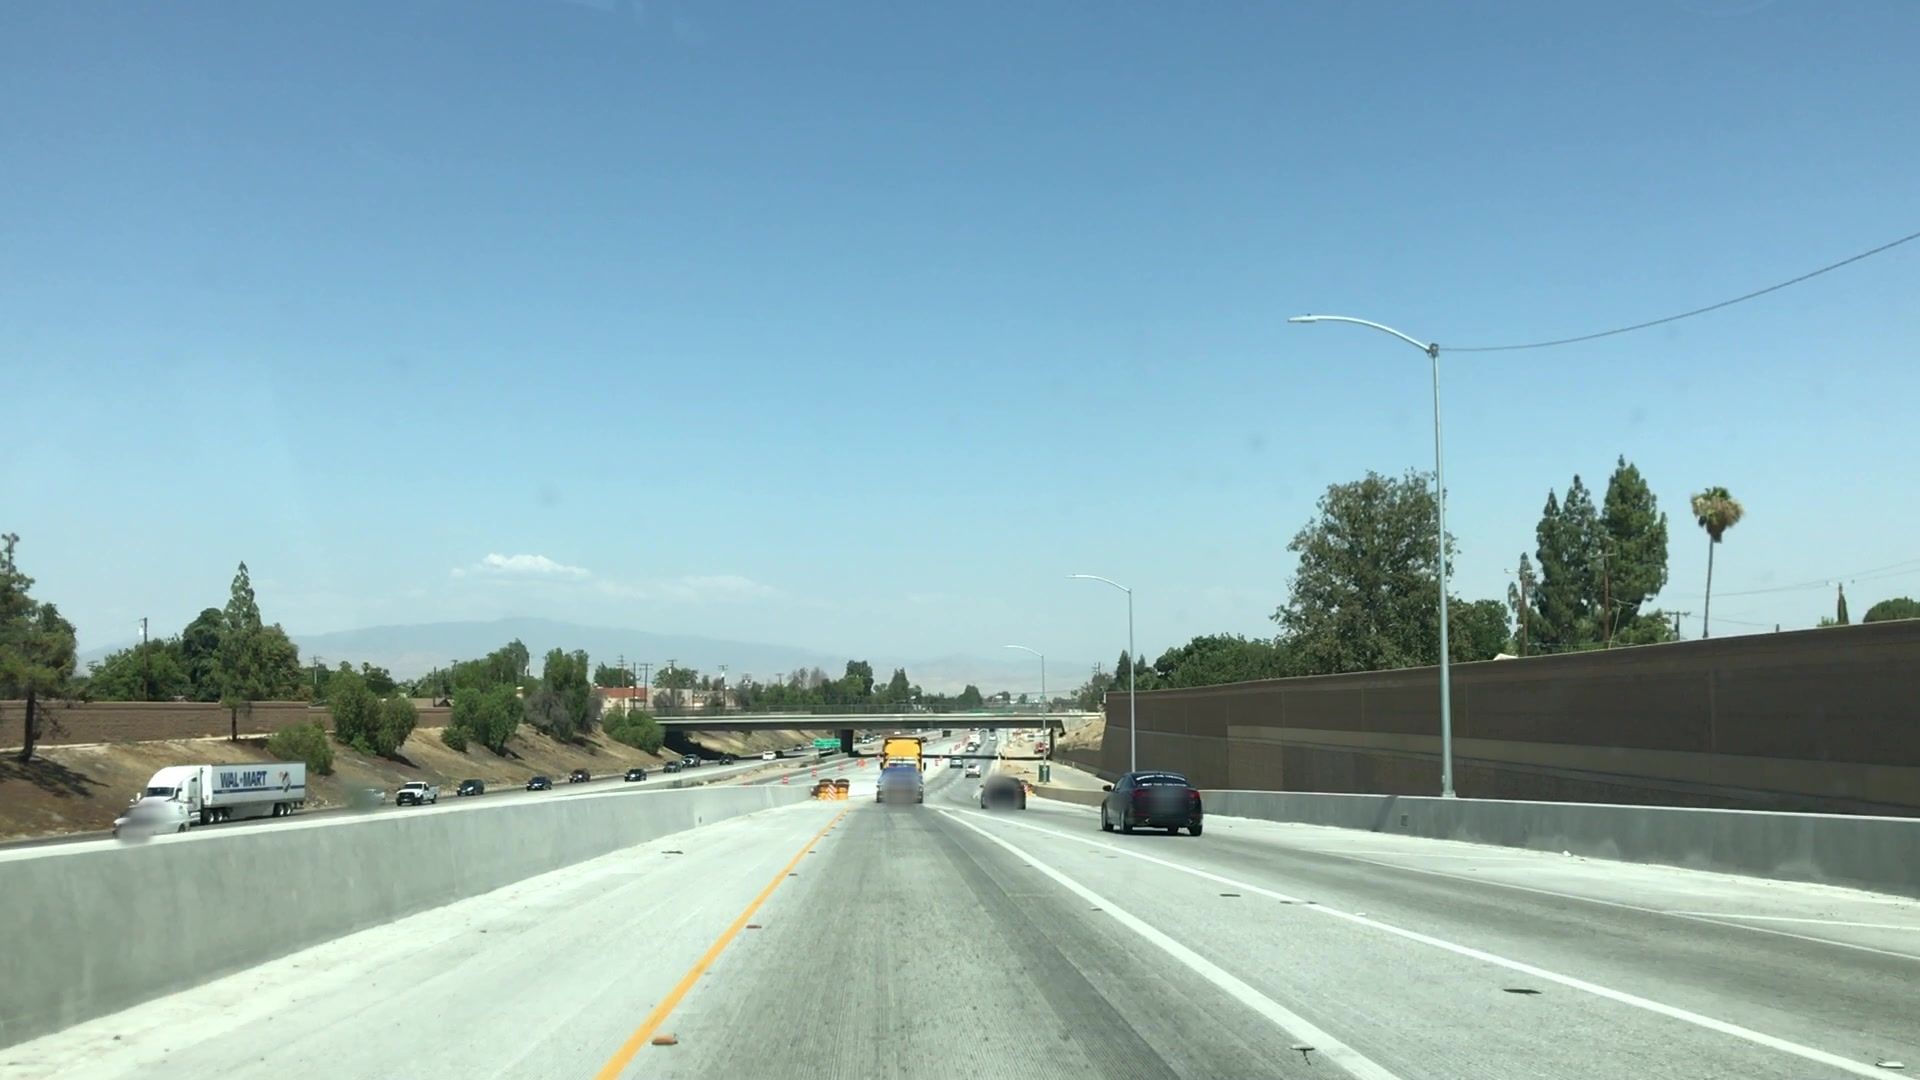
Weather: clear
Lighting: day
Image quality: good
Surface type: driving surface
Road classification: trunk_link, motorway_link
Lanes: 2
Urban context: urban centre
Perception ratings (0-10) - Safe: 0.88, Lively: 1.06, Beautiful: 1.85, Boring: 6.24, Depressing: 4.2, Wealthy: 0.91